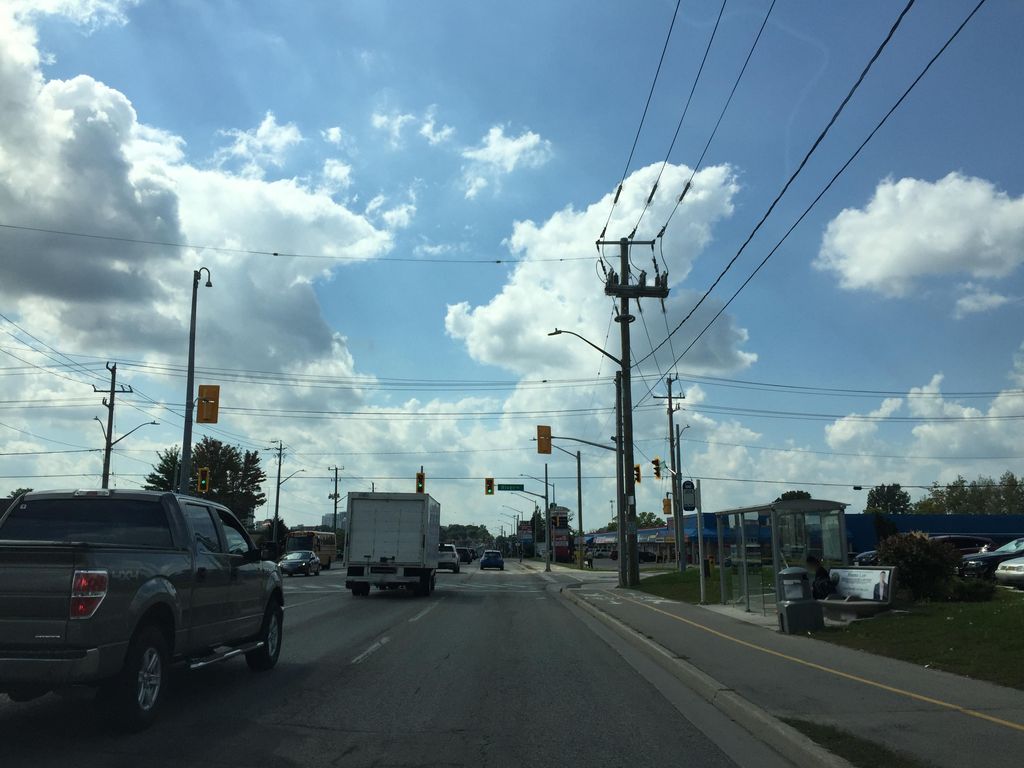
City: kitchener-waterloo